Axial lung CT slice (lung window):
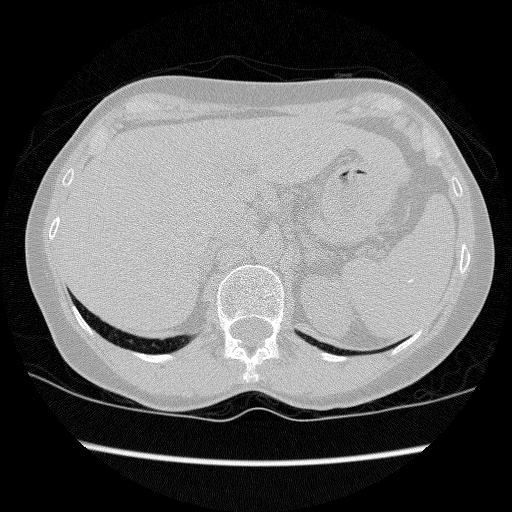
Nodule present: no